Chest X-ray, PA view. Patient: 40 years old, sex M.
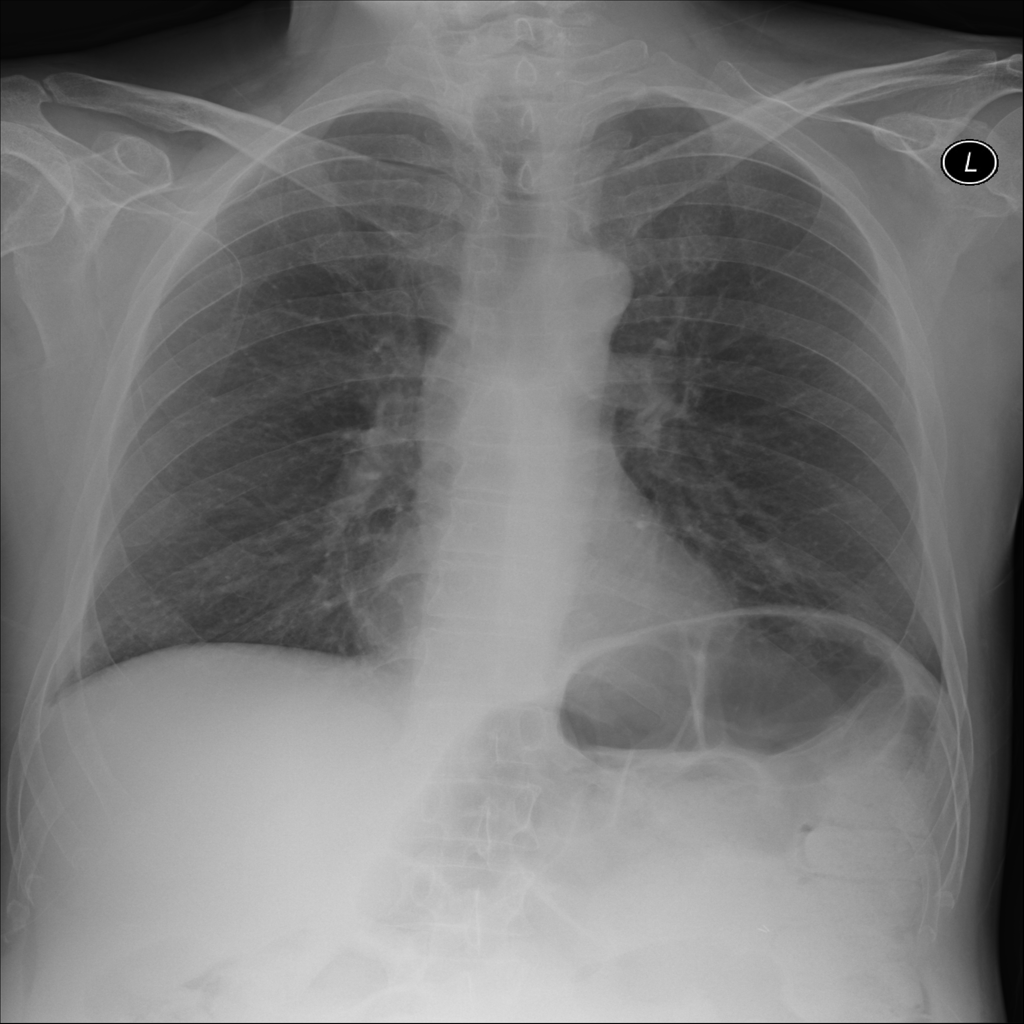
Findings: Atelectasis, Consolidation